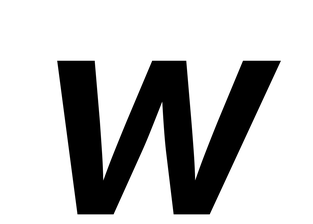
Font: Inter-Italic_SemiBold_Italic